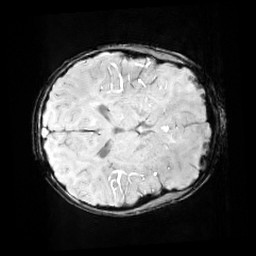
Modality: SWI
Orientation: axial
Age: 9
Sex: male
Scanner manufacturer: siemens
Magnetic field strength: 3 T
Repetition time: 0.027 s
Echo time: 0.02 s